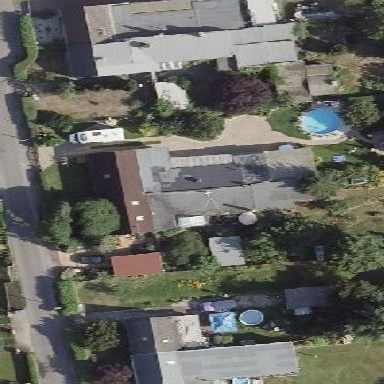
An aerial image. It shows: Semidetached house.